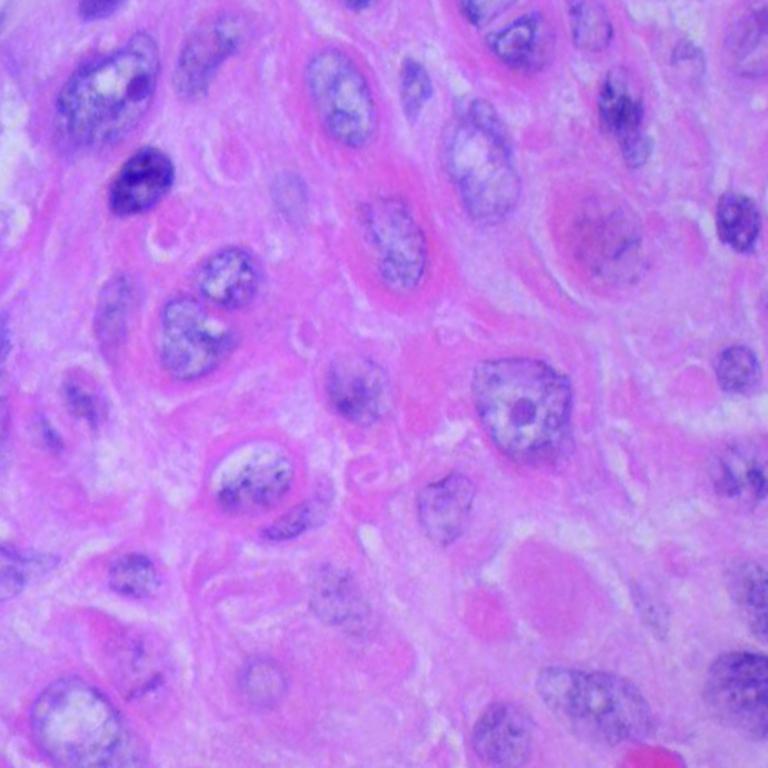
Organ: lung
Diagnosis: squamous carcinomas